Question:
Hi guys, I wanna create the drawer navigation. I have read some docs, but it didnt work, so I will show u the picture that I want my drawer layout to look like this. Hope you can spend some to help me :)
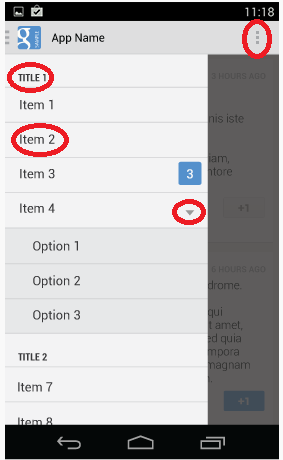
Answer: You must make an ExpandableListView in your NavigationDrawer
ExpandableListView : <URL>
NavigationDrawer : <URL>
Example :
'''
<android.support.v4.widget.DrawerLayout
xmlns:android="http://schemas.android.com/apk/res/android"
android:id="@+id/drawer_layout"
android:layout_width="match_parent"
android:layout_height="match_parent">
<!-- Content -->
<FrameLayout
android:id="@+id/content_frame"
android:layout_width="match_parent"
android:layout_height="match_parent" />
<!-- Menu right -->
<LinearLayout
android:id="@+id/menu_droite"
android:layout_width="240dp"
android:layout_height="match_parent"
android:orientation="vertical"
android:background="#000000"
android:layout_gravity="end">
<!-- Liste du menu droite -->
<ExpandableListView
android:id="@+id/right_drawer"
android:layout_width="match_parent"
android:layout_height="480dp"
android:choiceMode="singleChoice"
android:listSelector="#037DA6"
android:divider="@android:color/transparent"
android:dividerHeight="0dp"
android:background="#111"
android:groupIndicator="@drawable/group_indicator"
/>
</LinearLayout>
</android.support.v4.widget.DrawerLayout>
'''
ExpandableListAdapter.java :
'''
import java.util.HashMap;
import java.util.List;
import android.content.Context;
import android.graphics.Typeface;
import android.view.LayoutInflater;
import android.view.View;
import android.view.ViewGroup;
import android.widget.BaseExpandableListAdapter;
import android.widget.TextView;
public class ExpandableListAdapter extends BaseExpandableListAdapter {
private Context _context;
private List<String> _listDataHeader;
private HashMap<String, List<String>> _listDataChild;
public ExpandableListAdapter(Context context, List<String> listDataHeader,
HashMap<String, List<String>> listChildData) {
this._context = context;
this._listDataHeader = listDataHeader;
this._listDataChild = listChildData;
}
@Override
public Object getChild(int groupPosition, int childPosititon) {
return this._listDataChild.get(this._listDataHeader.get(groupPosition))
.get(childPosititon);
}
@Override
public long getChildId(int groupPosition, int childPosition) {
return childPosition;
}
@Override
public View getChildView(int groupPosition, final int childPosition,
boolean isLastChild, View convertView, ViewGroup parent) {
final String childText = (String) getChild(groupPosition, childPosition);
if (convertView == null) {
LayoutInflater infalInflater = (LayoutInflater) this._context
.getSystemService(Context.LAYOUT_INFLATER_SERVICE);
convertView = infalInflater.inflate(R.layout.list_item, null);
}
TextView txtListChild = (TextView) convertView
.findViewById(R.id.lblListItem);
txtListChild.setText(childText);
return convertView;
}
@Override
public int getChildrenCount(int groupPosition) {
return this._listDataChild.get(this._listDataHeader.get(groupPosition))
.size();
}
@Override
public Object getGroup(int groupPosition) {
return this._listDataHeader.get(groupPosition);
}
@Override
public int getGroupCount() {
return this._listDataHeader.size();
}
@Override
public long getGroupId(int groupPosition) {
return groupPosition;
}
@Override
public View getGroupView(int groupPosition, boolean isExpanded,
View convertView, ViewGroup parent) {
String headerTitle = (String) getGroup(groupPosition);
if (convertView == null) {
LayoutInflater infalInflater = (LayoutInflater) this._context
.getSystemService(Context.LAYOUT_INFLATER_SERVICE);
convertView = infalInflater.inflate(R.layout.list_group, null);
}
TextView lblListHeader = (TextView) convertView
.findViewById(R.id.lblListHeader);
lblListHeader.setTypeface(null, Typeface.NORMAL);
lblListHeader.setText(headerTitle);
return convertView;
}
@Override
public boolean hasStableIds() {
return false;
}
@Override
public boolean isChildSelectable(int groupPosition, int childPosition) {
return true;
}
}
'''